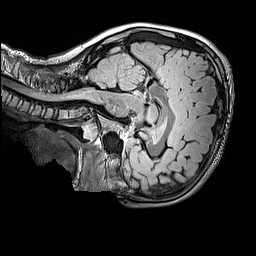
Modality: FLAIR
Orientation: sagittal
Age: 9
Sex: female
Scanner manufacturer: siemens
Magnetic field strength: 3 T
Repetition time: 5 s
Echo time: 0.388 s